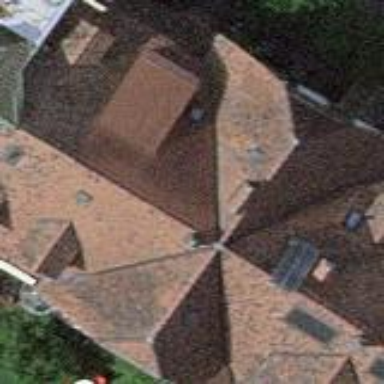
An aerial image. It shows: Hipped roof apartment building.